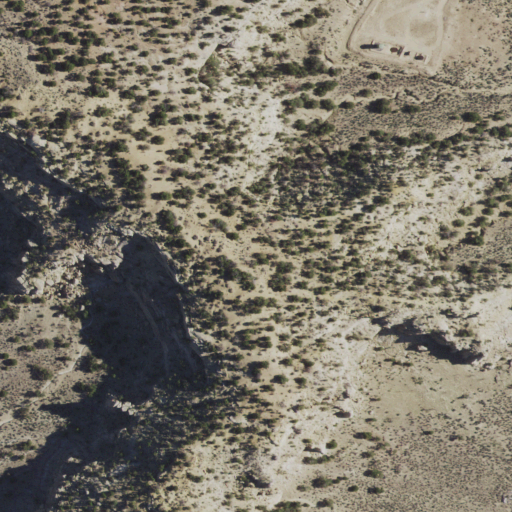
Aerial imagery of mountain in New Mexico named Lapis Point containing shrub and open development